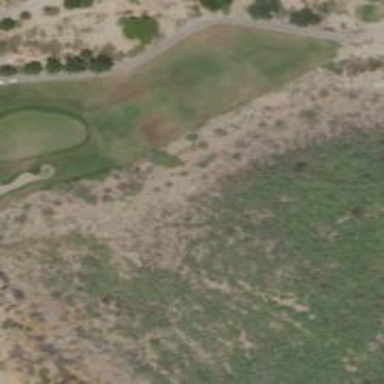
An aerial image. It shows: Rough grassy area used for golf.